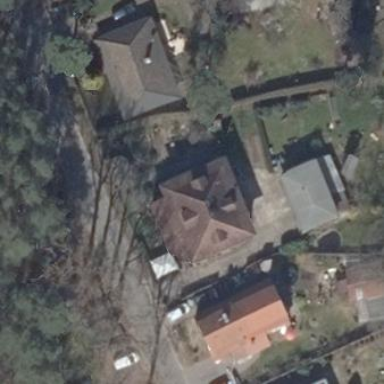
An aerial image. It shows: Building with hipped roof shape.